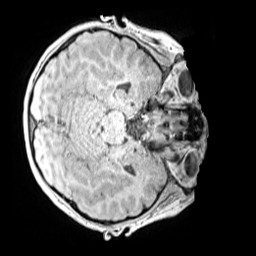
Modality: MP2RAGE
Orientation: axial
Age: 9
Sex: male
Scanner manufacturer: siemens
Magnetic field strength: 3 T
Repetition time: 4 s
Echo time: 0.00299 s